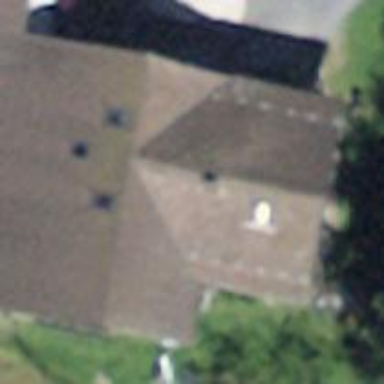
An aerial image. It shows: Detached building.